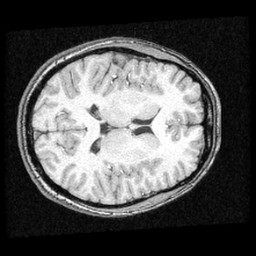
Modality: T1w
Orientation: axial
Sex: female
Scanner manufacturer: ge
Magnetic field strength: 1.5 T
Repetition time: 21 s
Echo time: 0.008 s